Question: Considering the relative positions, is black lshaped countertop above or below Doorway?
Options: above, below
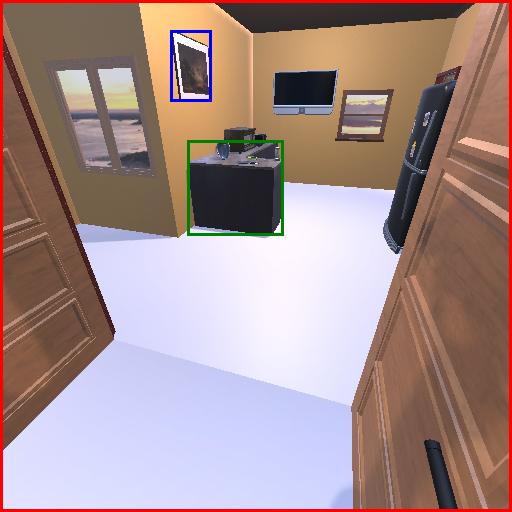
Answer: above